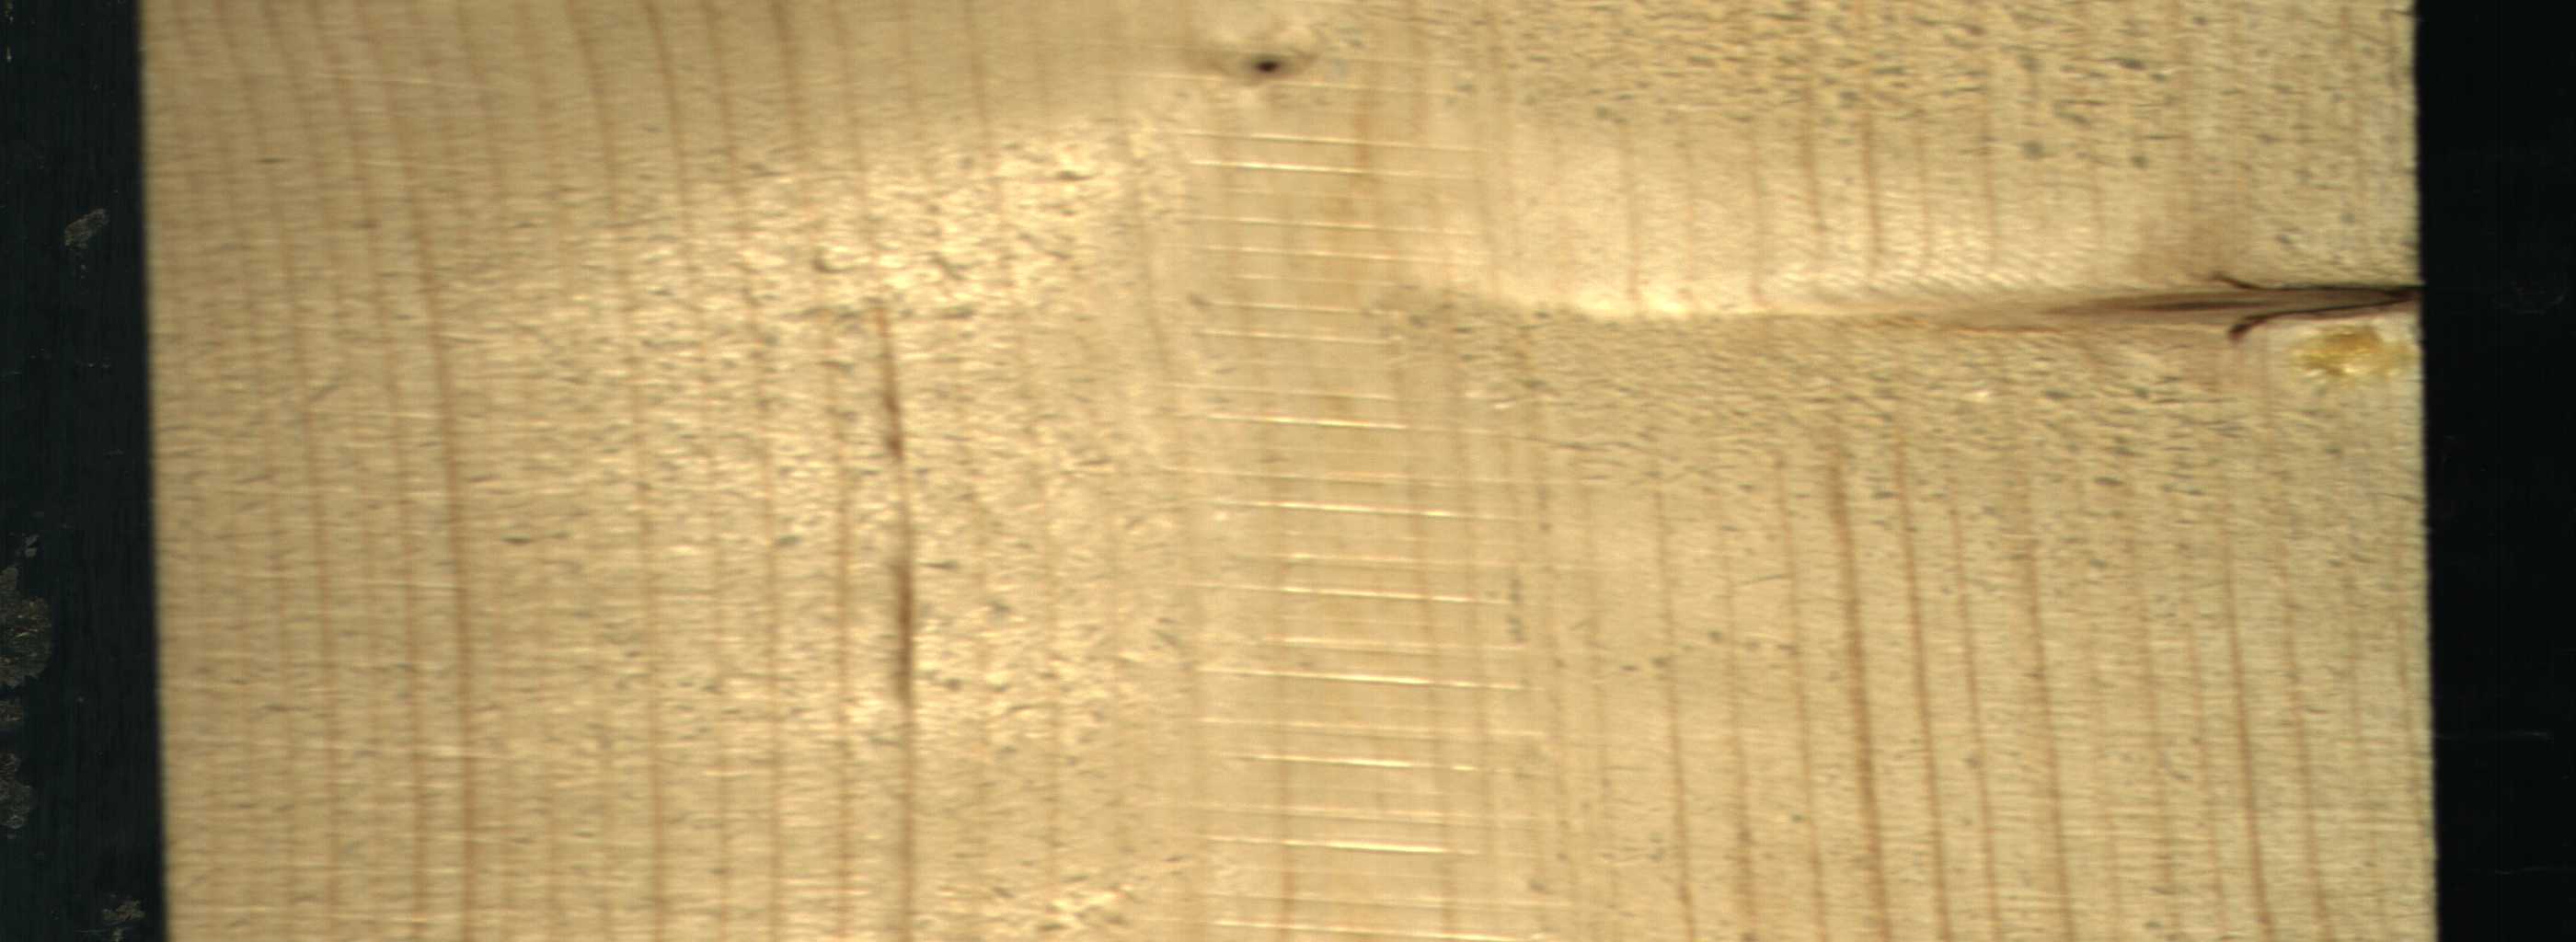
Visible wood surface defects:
resin
Dead_Knot
Dead_Knot